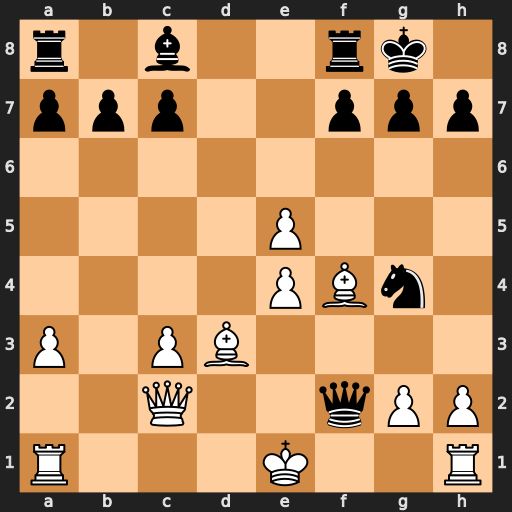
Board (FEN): r1b2rk1/ppp2ppp/8/4P3/4PBn1/P1PB4/2Q2qPP/R3K2R
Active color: w
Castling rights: KQ
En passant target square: -
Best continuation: Qxf2 Nxf2 Kxf2